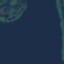
Label: SeaLake